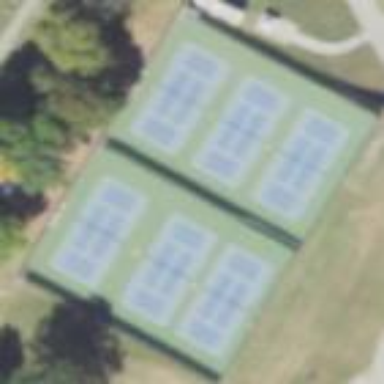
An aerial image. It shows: Tennis pitch with grass surface for leisure activities.